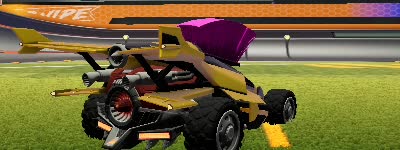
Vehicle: aftershock